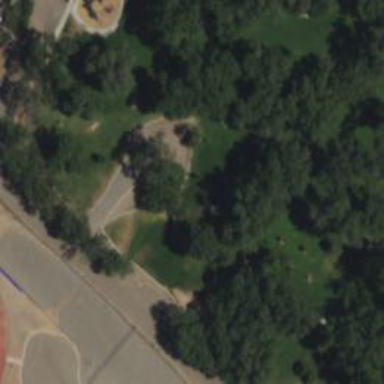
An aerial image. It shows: Disc golf hole.